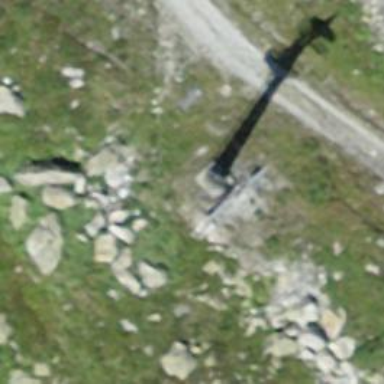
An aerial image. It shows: Pylon for aerialway.